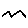
Label: zigzag